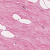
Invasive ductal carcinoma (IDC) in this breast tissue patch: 0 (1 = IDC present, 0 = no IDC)